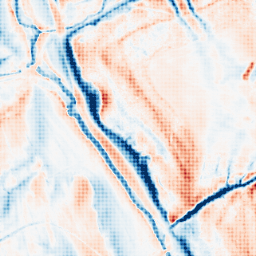
Category: classical
Decomposition family: gaussian_anisotropic
Decomposition parameters: sigma_x: 10
sigma_y: 2
Upsampling method: sinc_hamming
Upsampling parameters: scale: 8
kernel_size: 8
Upsampling scale: 8